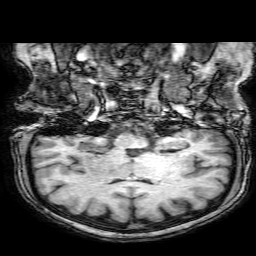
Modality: T1w
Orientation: sagittal
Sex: female
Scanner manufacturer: philips
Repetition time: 0.008087 s
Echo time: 0.0037 s